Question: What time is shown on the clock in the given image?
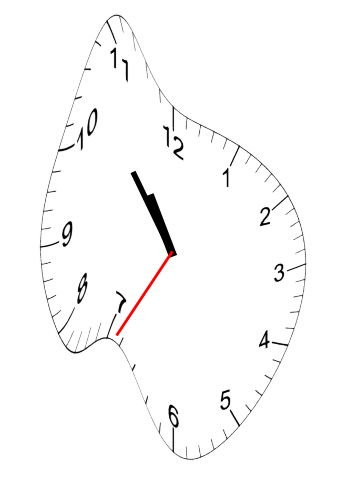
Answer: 10:53:35